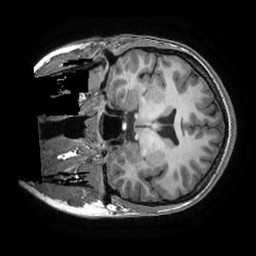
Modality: T1w
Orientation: coronal
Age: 20
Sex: female
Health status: healthy
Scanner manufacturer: ge